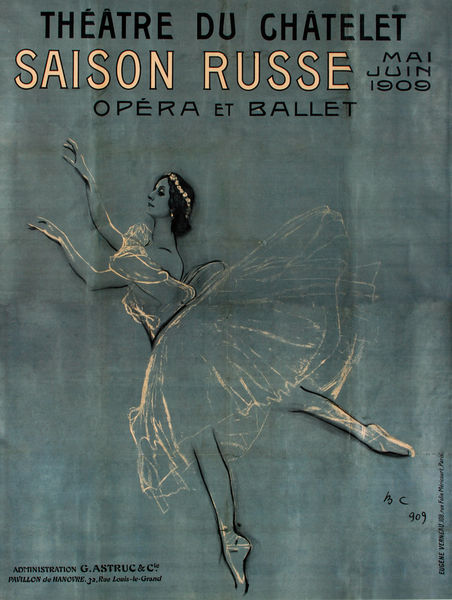
Titel: Poster für die Saisoneröffnung der "Saison Russe" im Théâtre du Châtelet, Paris Mai-Juni 1909 mit Anna Pavlova als Sylphide im Ballett "Les Sylphides"
Künstler: Valentin Serov
Standort: St. Petersburg
Institution: "Constantin" International Charity Foundation
Schlagwörter: blau, frankreich, frau, kleid, weiss, rock, spitze, oper, tanzen, theater, tänzerin, beine, papier, balett, ballerina, ballet, ballett, schuhe, tutu, werbung, spitzentanz, zehenspitzen, französisch, plakat, reklame, ankündigung, mai, häne, juni, ballerine, saison, 1909, papeier, ballet russe, tänzrin, saison russe, tämzerin, iballett, apitzenschuhe